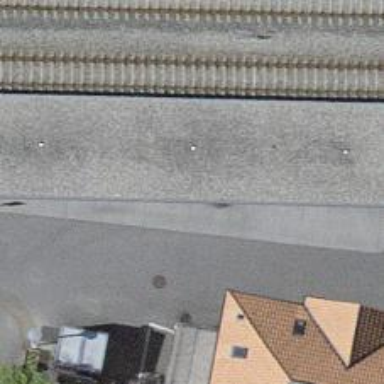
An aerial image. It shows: Bus stop with platform for public transport.